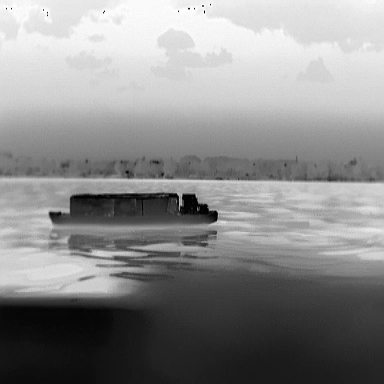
There is a fishing_boat in the infrared image.